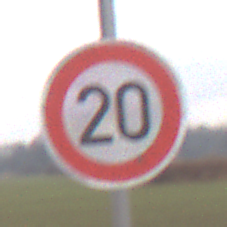
Verkehrszeichen: Geschwindigkeit20
Umgebung: Outdoor, RoadRail
Tageszeit: Midday
Wetter: Overcast
Licht: Natural
Jahreszeit: NotSpecified
Kontrast: LowContrast